Question: I have downloaded the open source edition of AlgoTrader from google code and imported it in Eclipse. There are two project algotrader and algotrader-strat. But the problem is that they are not recognized by eclipse as a java projects. I realized that when I tried to add a jar file and build the path. There is not "J" on the project folder. So my question is there a way eclipse to recognize these projects as java. And if yes how can it be done?
Thanks.
<URL>

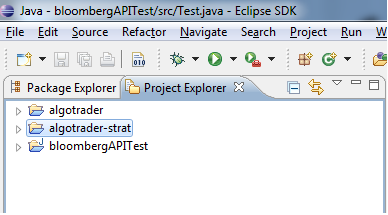
Answer: I just did a quick look at the mentioned projects (I do not know them).
From what I can see, the directories you imported are the parent projects (from a Maven point of view), whose modules are in some sub-directories. For example the algotrader project contains a sub-directory called 'code'. This one is an Eclipse project that can be imported.